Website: bh-photo
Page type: account-selection
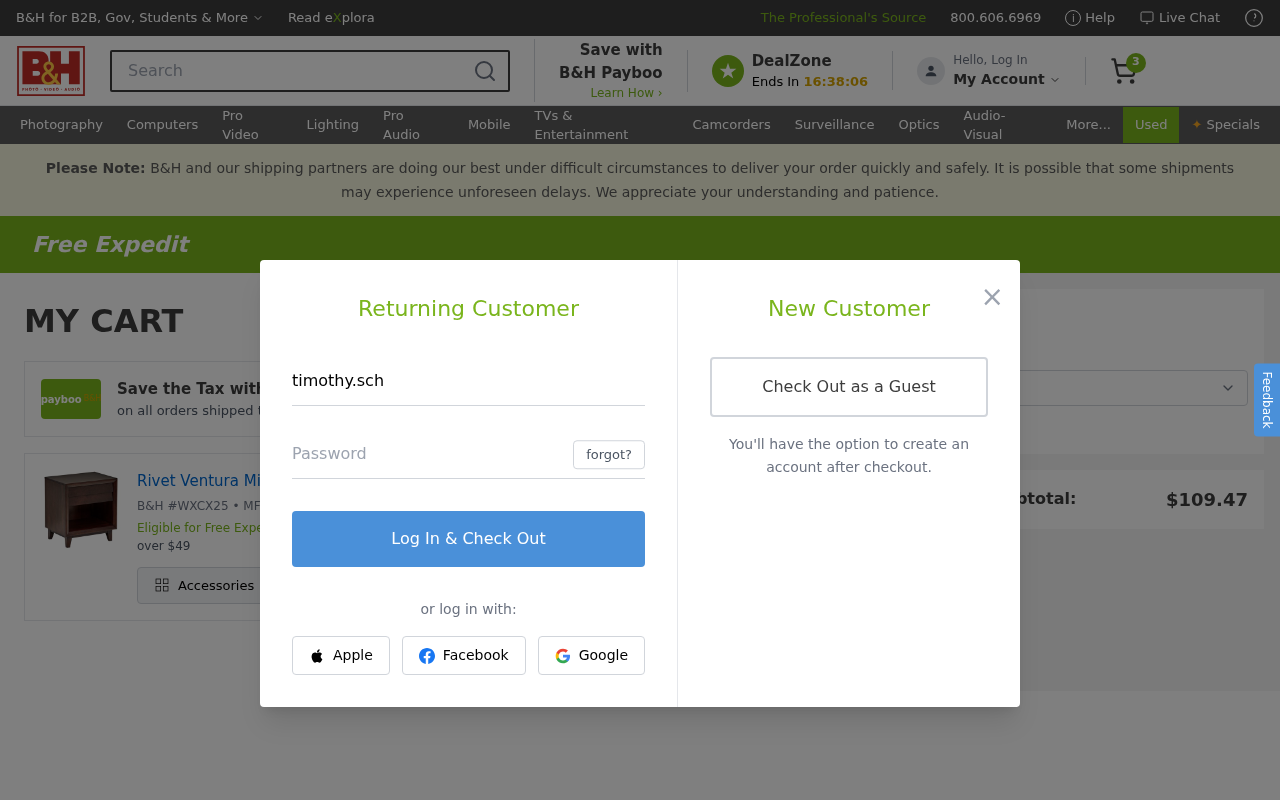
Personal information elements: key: PII_EMAIL
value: timothy.schultz@yahoo.com
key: PII_POSTCODE
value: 58172
Product elements: key: PRODUCT1_NAME
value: Rivet Ventura Mid-Century Solid Hardwood Furniture
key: PRODUCT1_QUANTITY
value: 3
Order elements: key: ORDER_NUM_ITEMS
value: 3
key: ORDER_SUBTOTAL
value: $109.47
Search elements: key: HEADER_SEARCH
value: Search
Other elements: key: BH_ITEM_NUMBER
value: WXCX25
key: MFR_NUMBER
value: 85692I